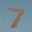
Label: 7